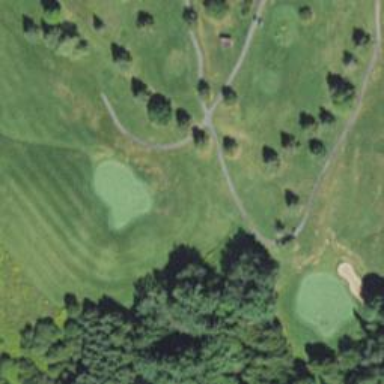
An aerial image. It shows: Pathway for golfing.